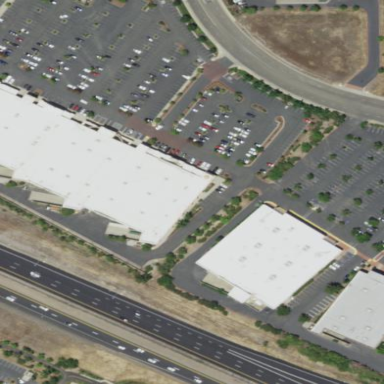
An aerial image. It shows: Retail building.